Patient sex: M
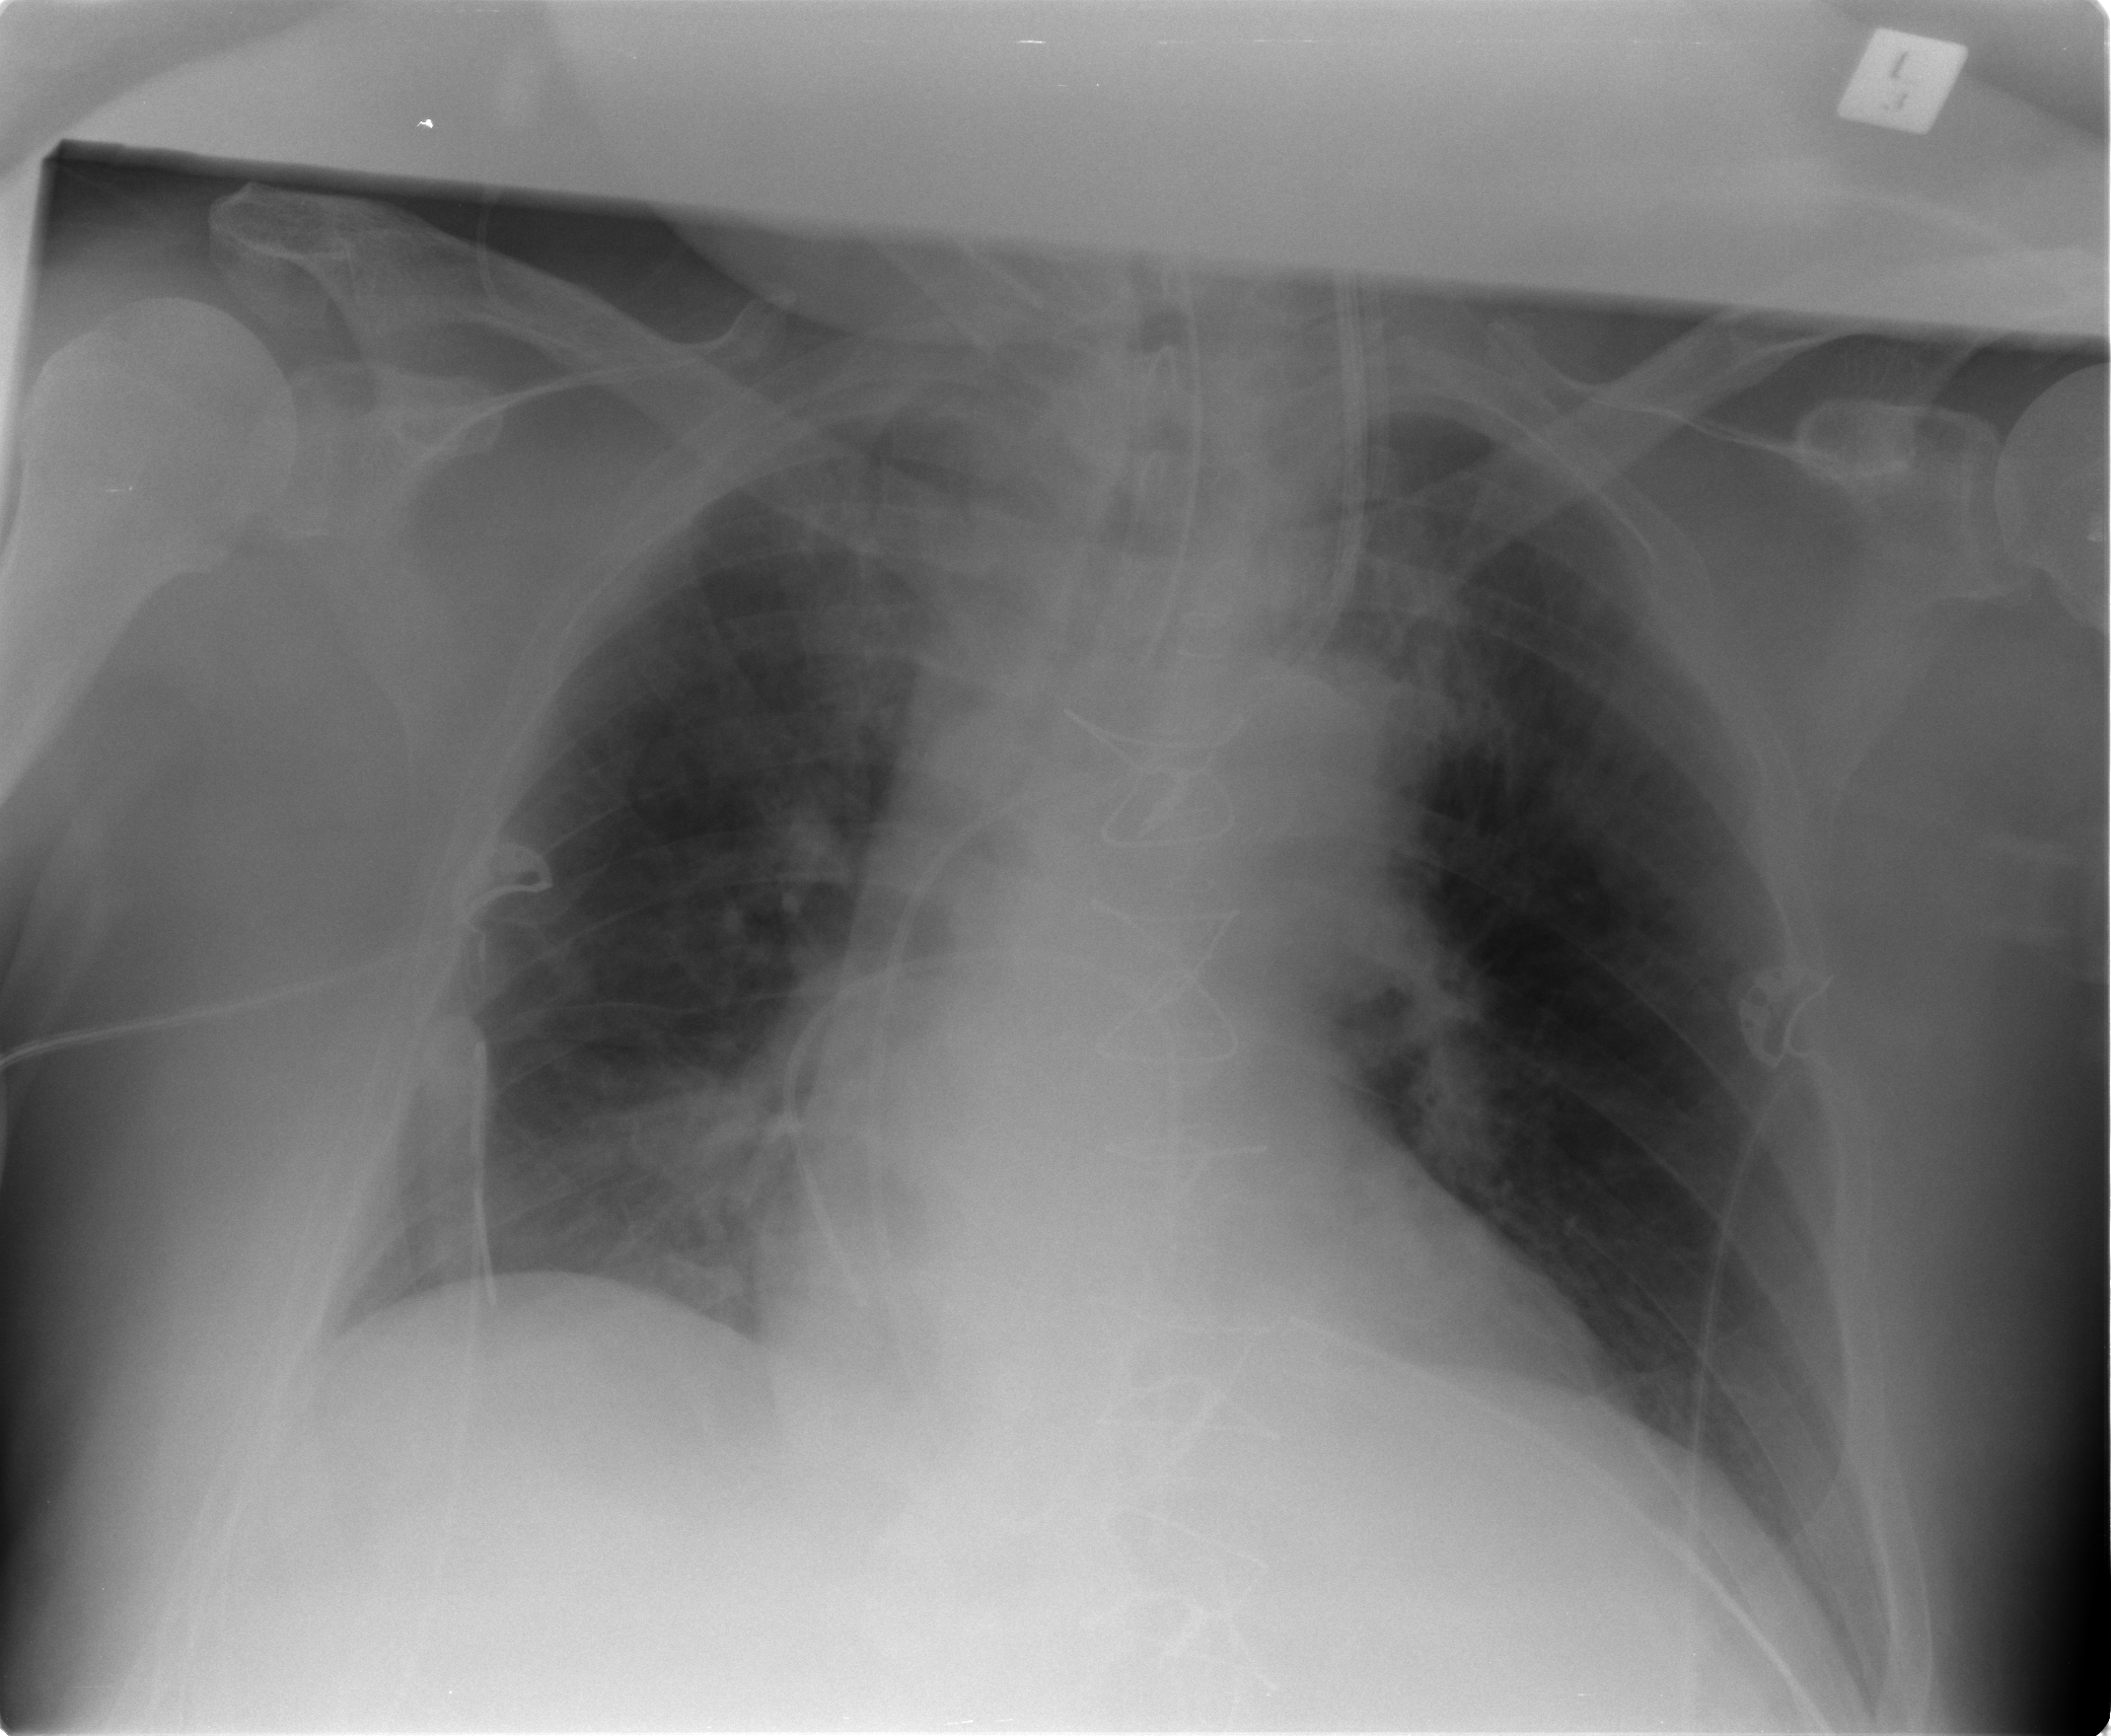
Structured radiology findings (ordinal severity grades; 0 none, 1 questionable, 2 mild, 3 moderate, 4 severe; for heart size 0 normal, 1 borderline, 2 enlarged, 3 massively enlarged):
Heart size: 1
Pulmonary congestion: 2
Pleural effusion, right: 0
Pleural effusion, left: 0
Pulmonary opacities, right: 2
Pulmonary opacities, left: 0
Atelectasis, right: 2
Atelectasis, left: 0